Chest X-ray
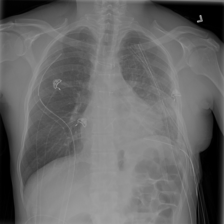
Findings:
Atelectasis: negative
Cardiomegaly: negative
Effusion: negative
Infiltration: negative
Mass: negative
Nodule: negative
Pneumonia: negative
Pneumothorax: negative
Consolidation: negative
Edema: negative
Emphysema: negative
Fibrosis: negative
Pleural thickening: negative
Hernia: negative